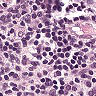
Metastatic tissue present: no